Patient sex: M
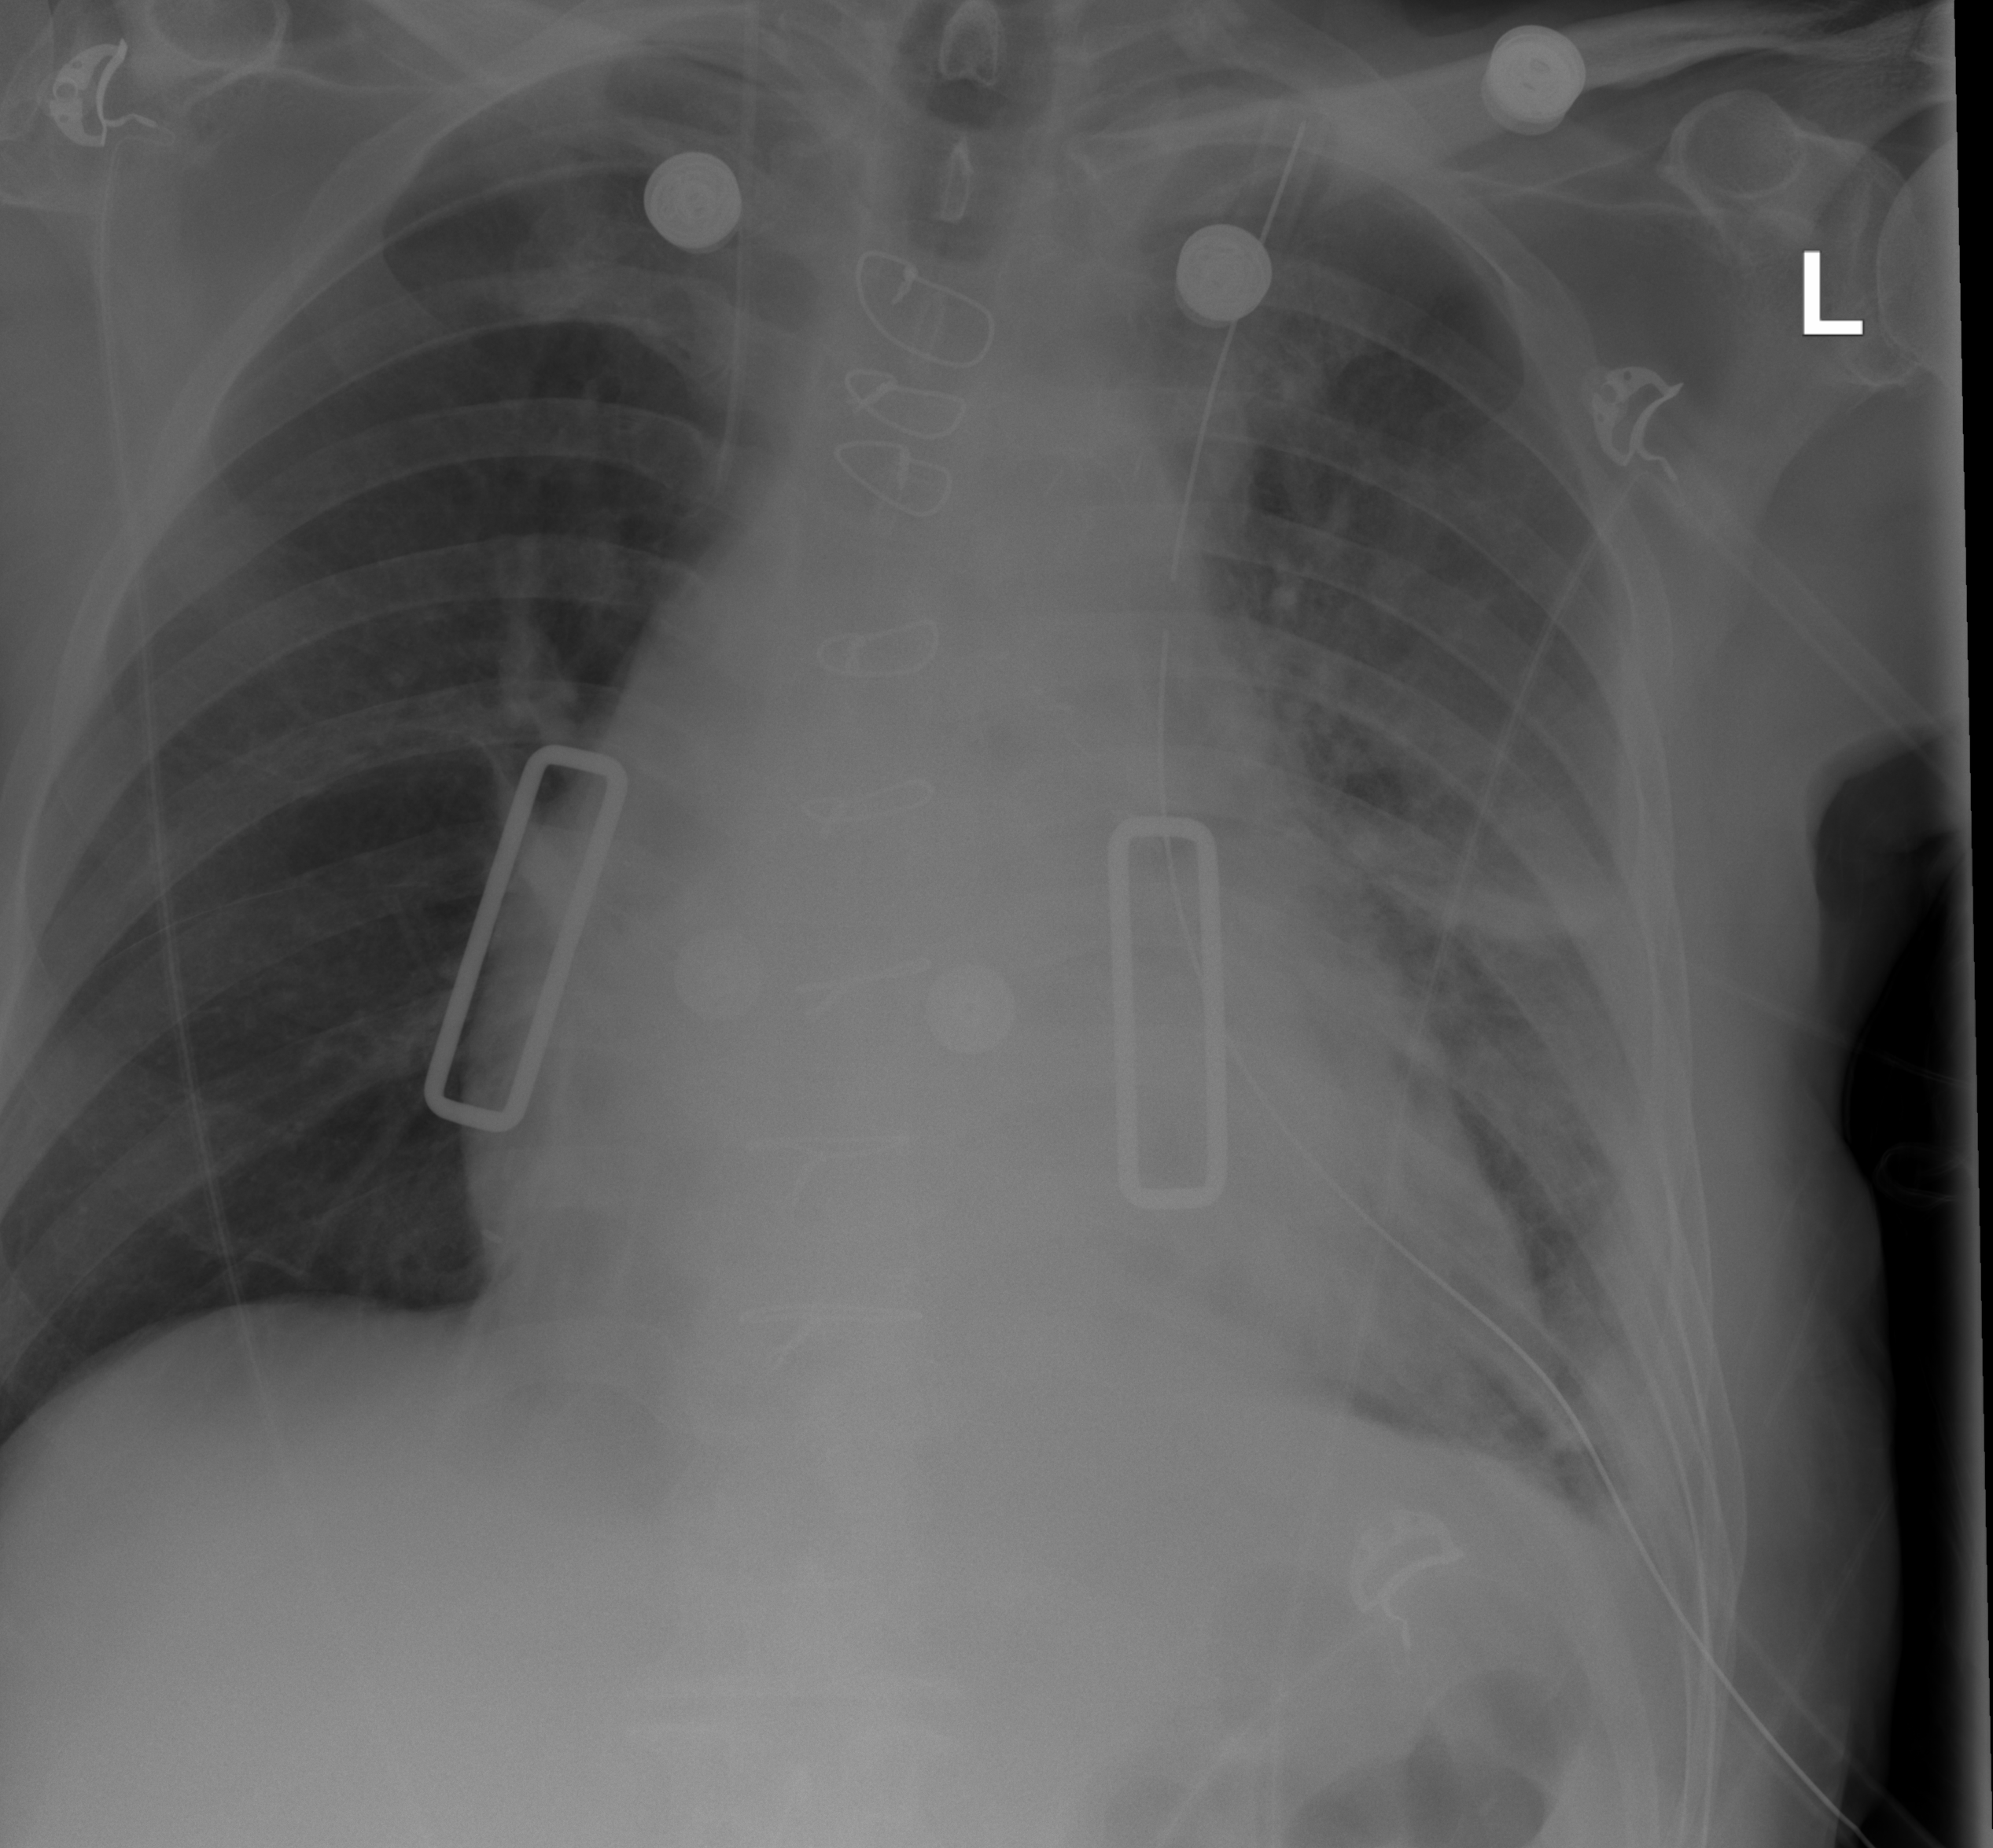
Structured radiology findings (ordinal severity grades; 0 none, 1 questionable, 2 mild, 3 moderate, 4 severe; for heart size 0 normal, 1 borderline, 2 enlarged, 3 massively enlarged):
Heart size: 2
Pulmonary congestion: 0
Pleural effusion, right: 0
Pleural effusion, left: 2
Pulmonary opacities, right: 0
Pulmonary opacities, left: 3
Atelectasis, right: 0
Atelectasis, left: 3